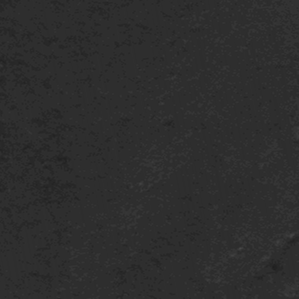
Label: frost